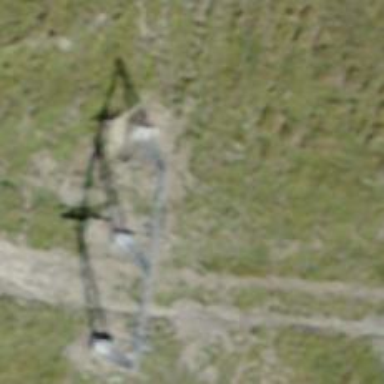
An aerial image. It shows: Pylon used for aerialway.